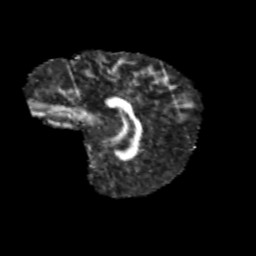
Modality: FA
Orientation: sagittal
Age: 11
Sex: male
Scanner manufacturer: siemens
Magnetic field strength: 3 T
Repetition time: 3.8 s
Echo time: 0.07 s